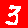
Digit: 3